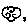
Label: cloud